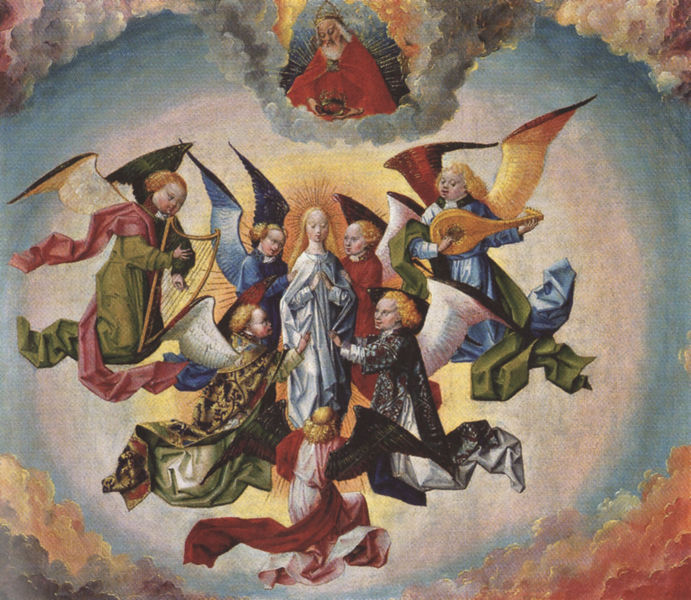
Titel: Himmelfahrt Mariens
Künstler: Meister des Bartholomäusaltars
Institution: Los Angeles, The J. Paul Getty Museum
Schlagwörter: flügel, gemälde, gott, himmel, wolken, tuch, wolke, malerei, musik, gotik, krone, kreis, engel, faltenwurf, leuchten, strahlen, schein, heiligenschein, singen, nimbus, krönung, chor, königin, fresko, laute, harfe, maria, himmelfahrt, engelschor, engelsscharen